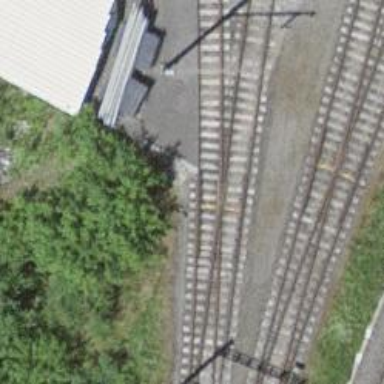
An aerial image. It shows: Railway spur service.